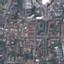
Land use / land cover: Residential